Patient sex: M
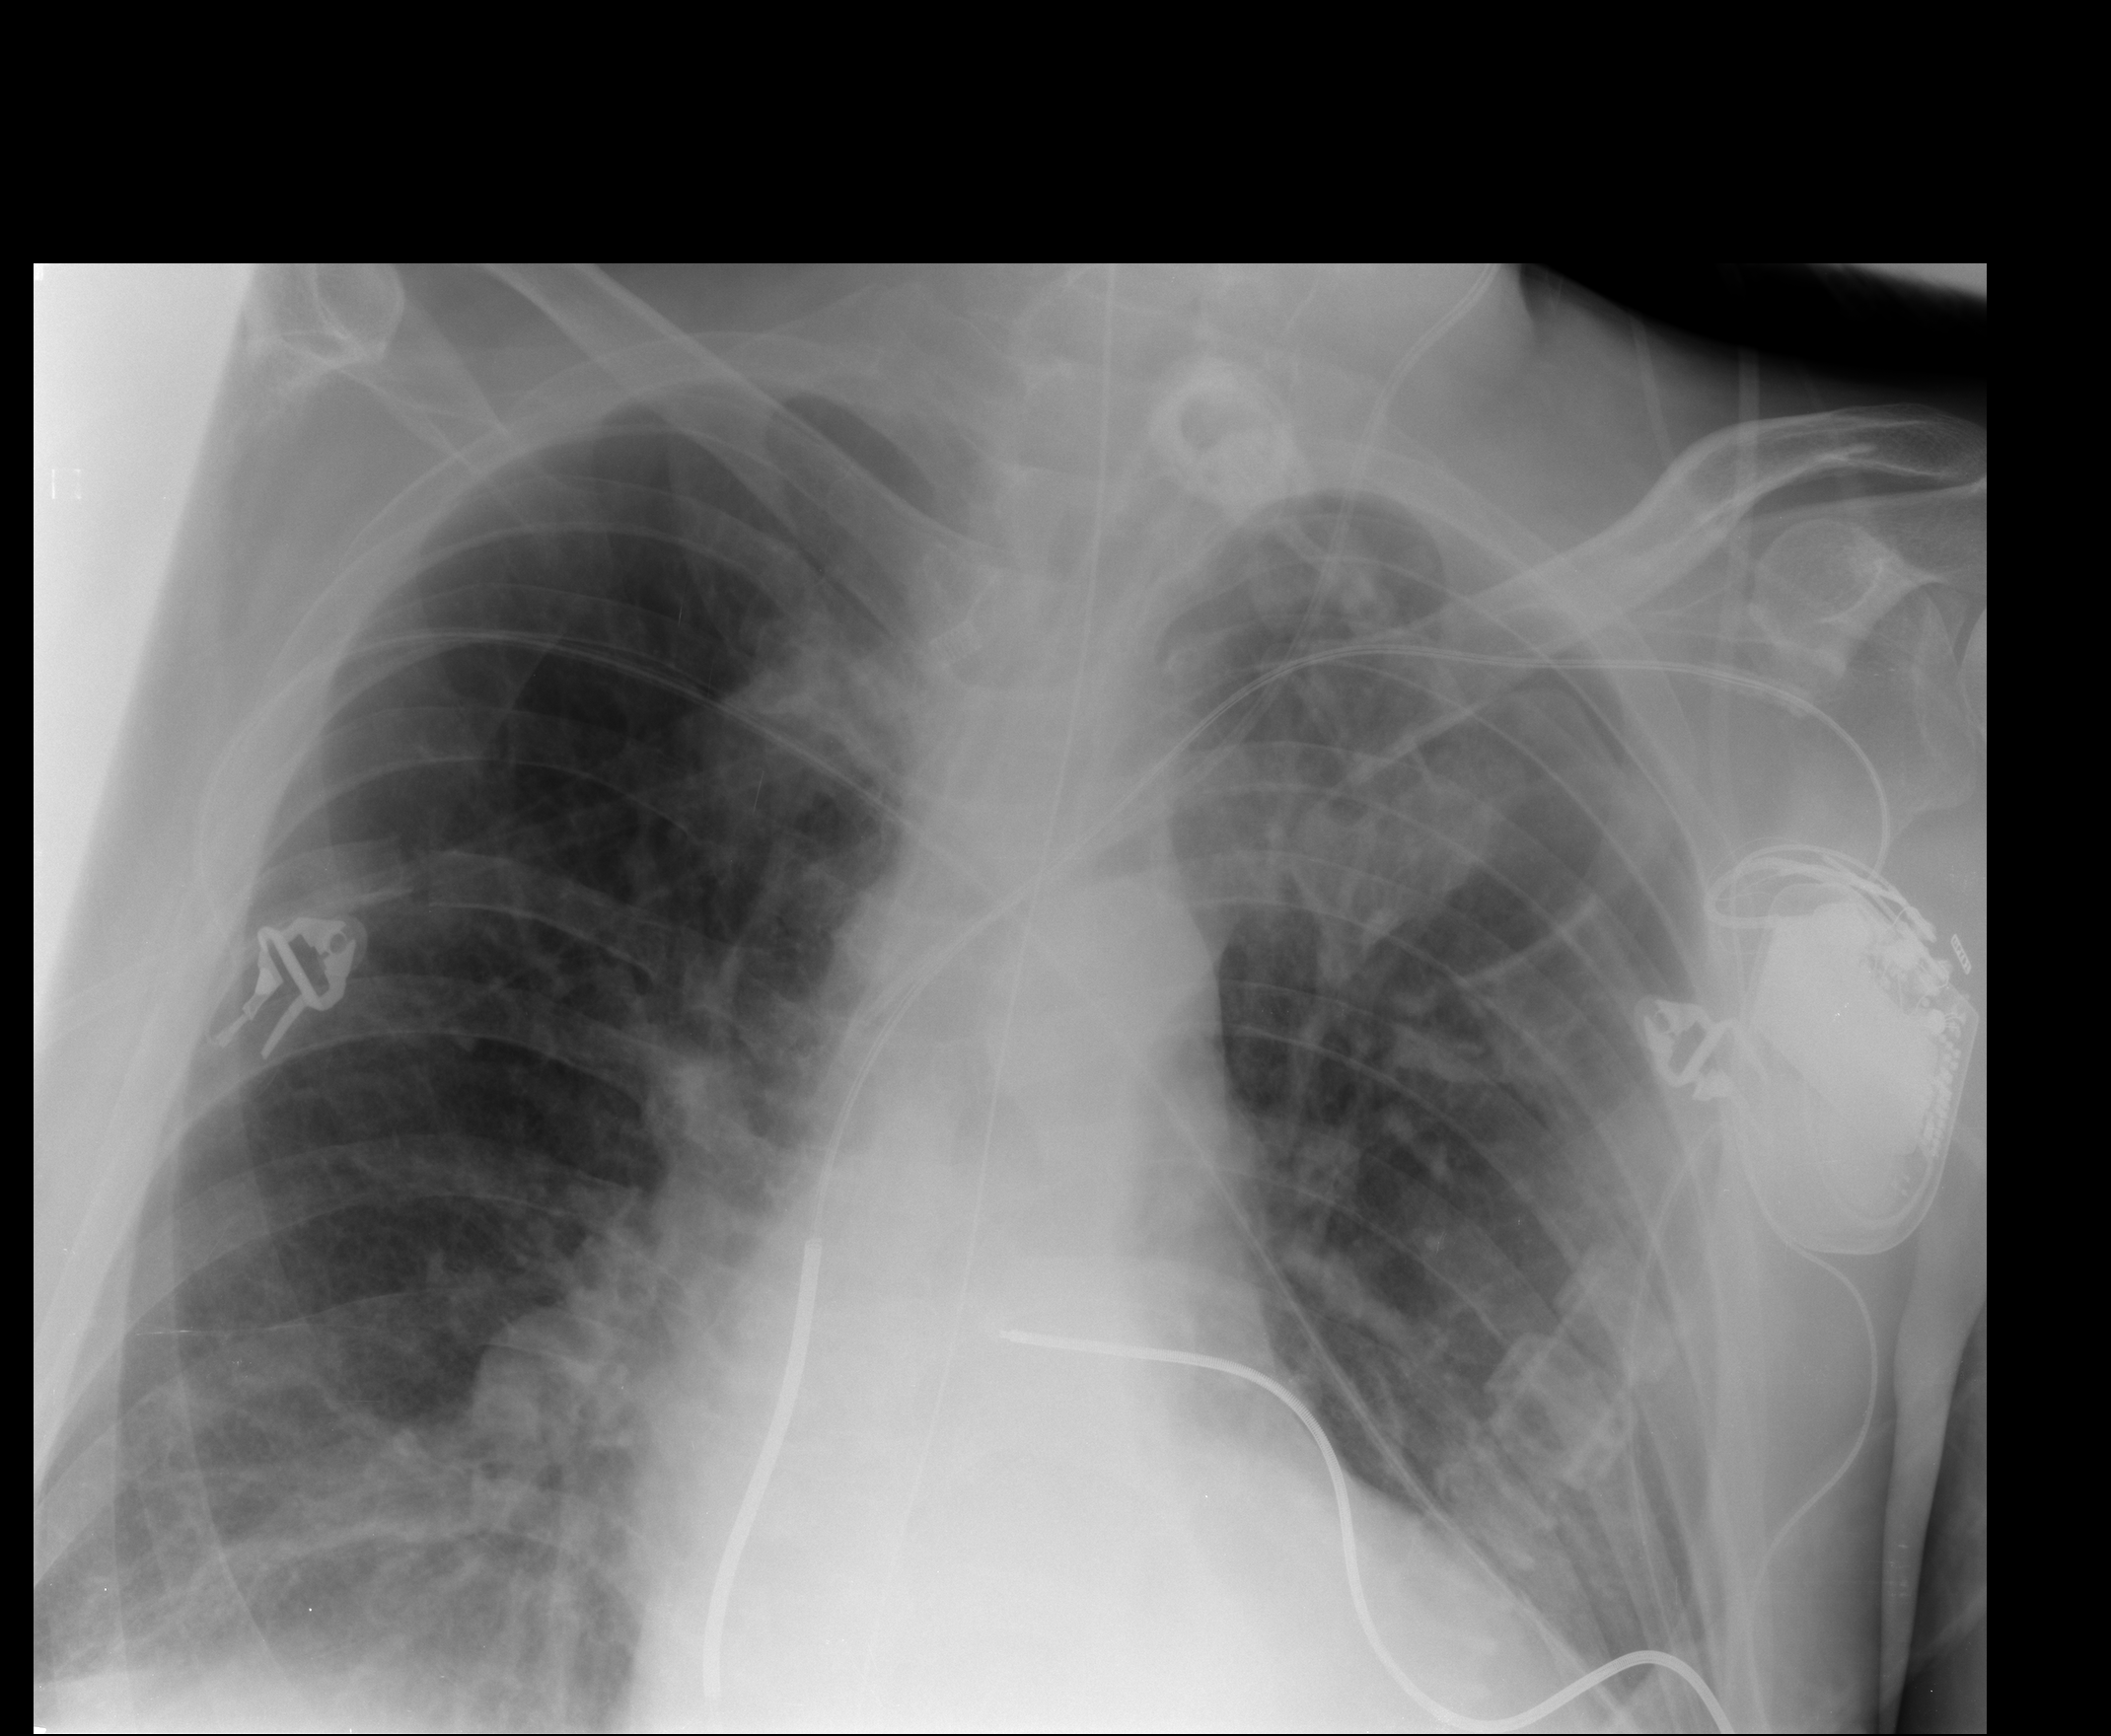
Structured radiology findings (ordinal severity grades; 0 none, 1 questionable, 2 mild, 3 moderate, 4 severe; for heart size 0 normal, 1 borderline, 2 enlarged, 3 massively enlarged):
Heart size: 2
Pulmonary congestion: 1
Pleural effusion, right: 0
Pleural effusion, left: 1
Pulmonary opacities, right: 0
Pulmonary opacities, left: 0
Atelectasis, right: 1
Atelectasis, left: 1